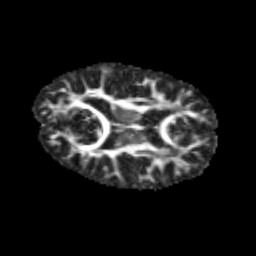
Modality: FA
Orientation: axial
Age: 11
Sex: male
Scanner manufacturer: siemens
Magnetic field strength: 3 T
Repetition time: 3.8 s
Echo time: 0.07 s